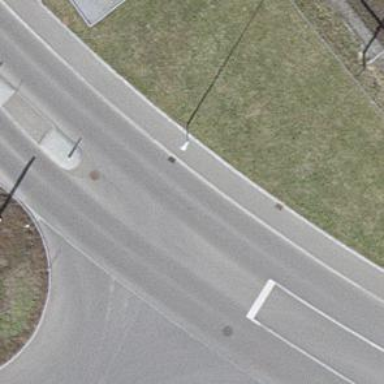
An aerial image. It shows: Asphalt road classified as primary highway.